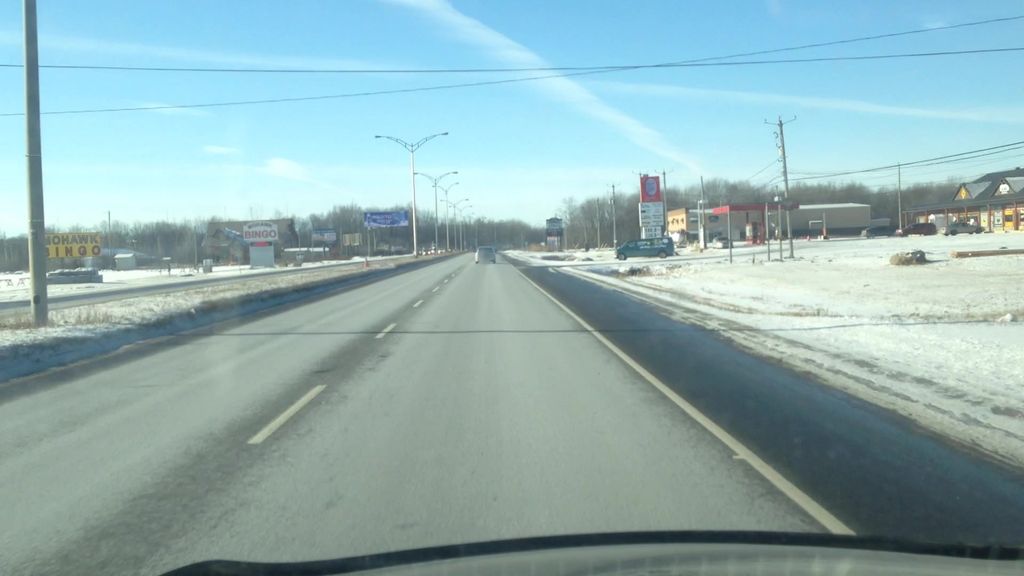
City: montreal